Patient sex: F
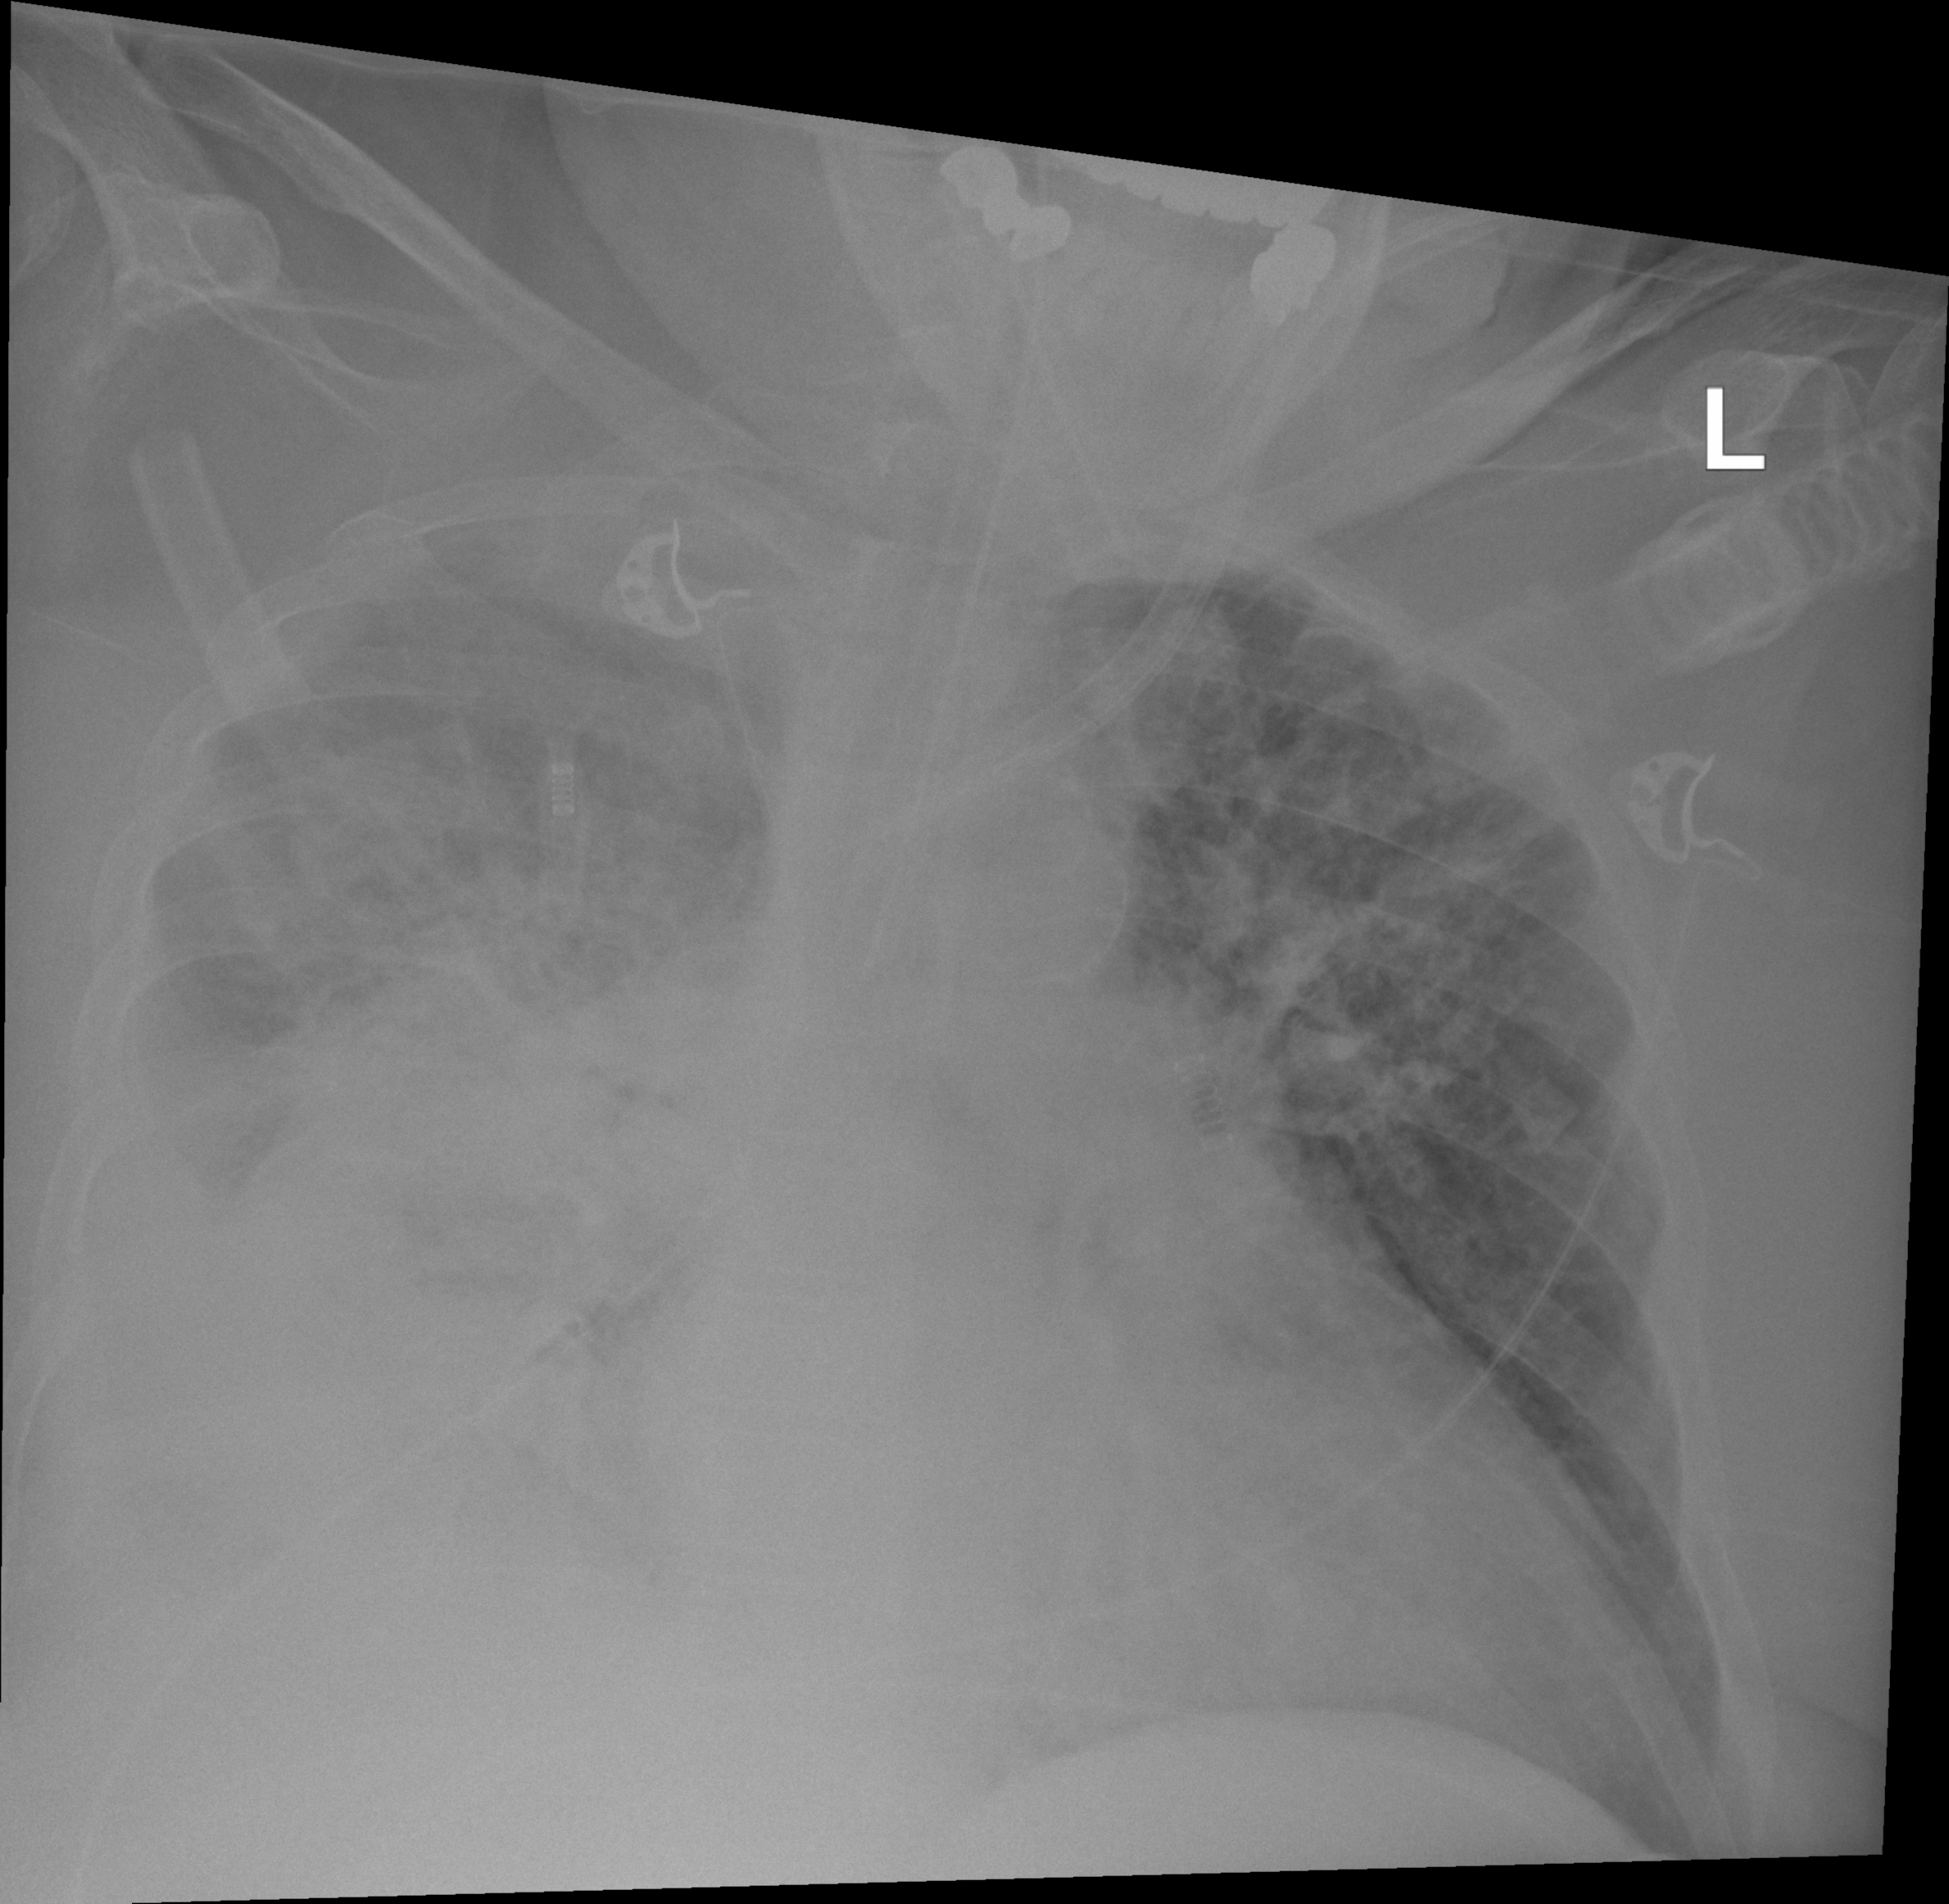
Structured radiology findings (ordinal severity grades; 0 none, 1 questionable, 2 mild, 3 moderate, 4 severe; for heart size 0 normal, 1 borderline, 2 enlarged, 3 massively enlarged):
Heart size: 2
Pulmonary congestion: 2
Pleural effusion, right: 3
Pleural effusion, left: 0
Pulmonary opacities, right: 4
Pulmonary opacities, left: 2
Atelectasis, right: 4
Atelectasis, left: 3